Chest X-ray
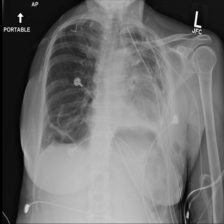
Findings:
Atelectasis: positive
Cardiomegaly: negative
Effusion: negative
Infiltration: positive
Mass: negative
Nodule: negative
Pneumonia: negative
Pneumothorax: negative
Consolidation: negative
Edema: negative
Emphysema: negative
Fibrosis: negative
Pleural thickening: negative
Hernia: negative